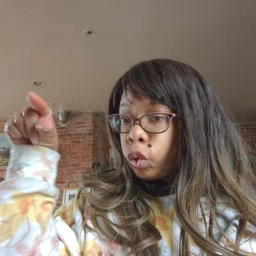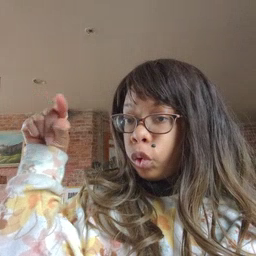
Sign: goose